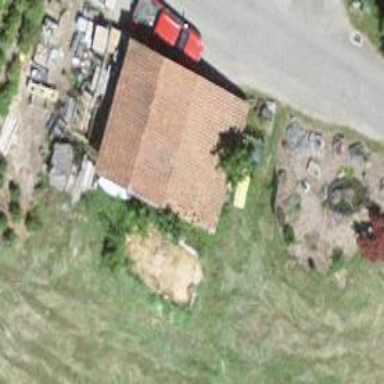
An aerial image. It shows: Barn.